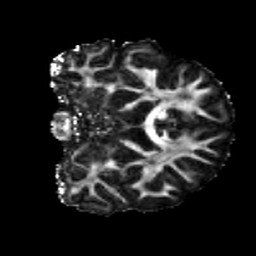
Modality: FA
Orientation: coronal
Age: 25
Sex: male
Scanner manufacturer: siemens
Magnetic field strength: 3 T
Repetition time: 3.5 s
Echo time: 0.086 s